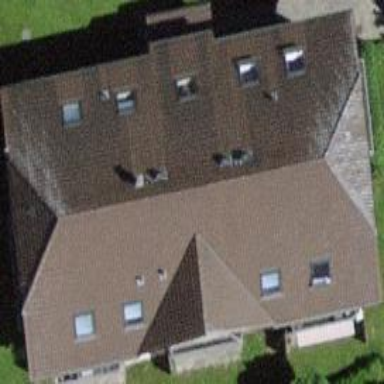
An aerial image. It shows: Residential building with half-hipped roof shape.